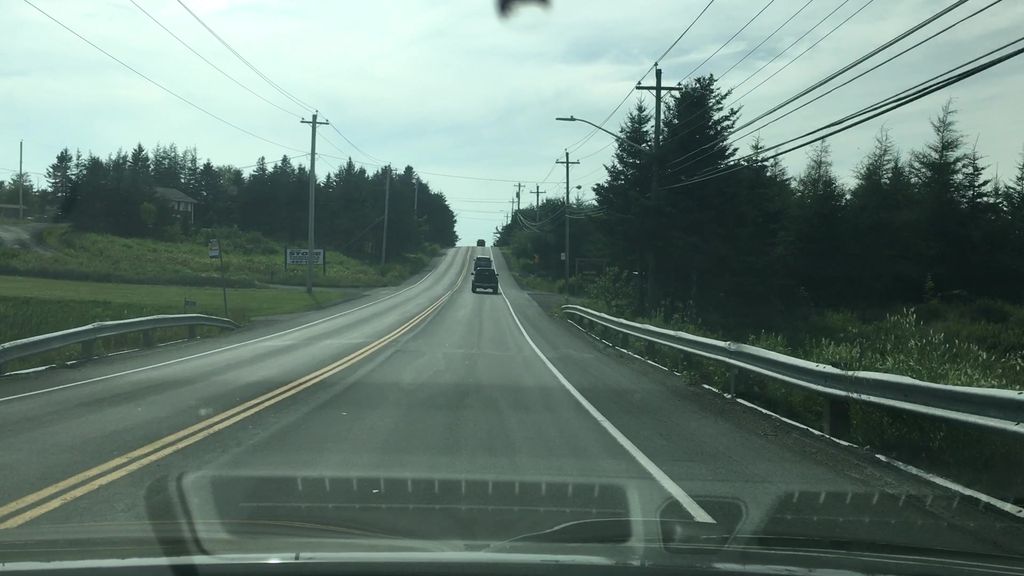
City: halifax